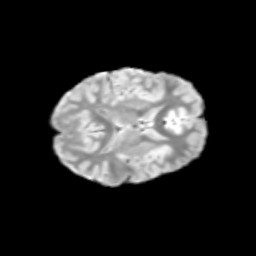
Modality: T2w
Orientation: axial
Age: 9
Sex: male
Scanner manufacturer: siemens
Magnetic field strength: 3 T
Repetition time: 3.8 s
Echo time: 0.07 s